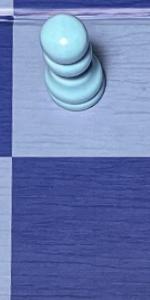
Label: Empty